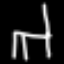
Label: chair